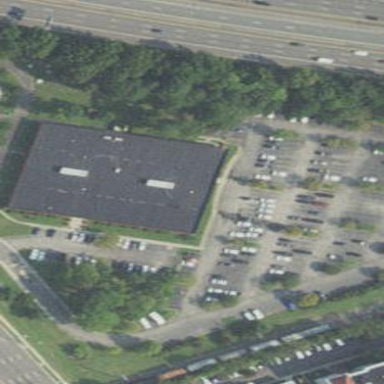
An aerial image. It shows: Police building.